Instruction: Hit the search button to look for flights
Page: home
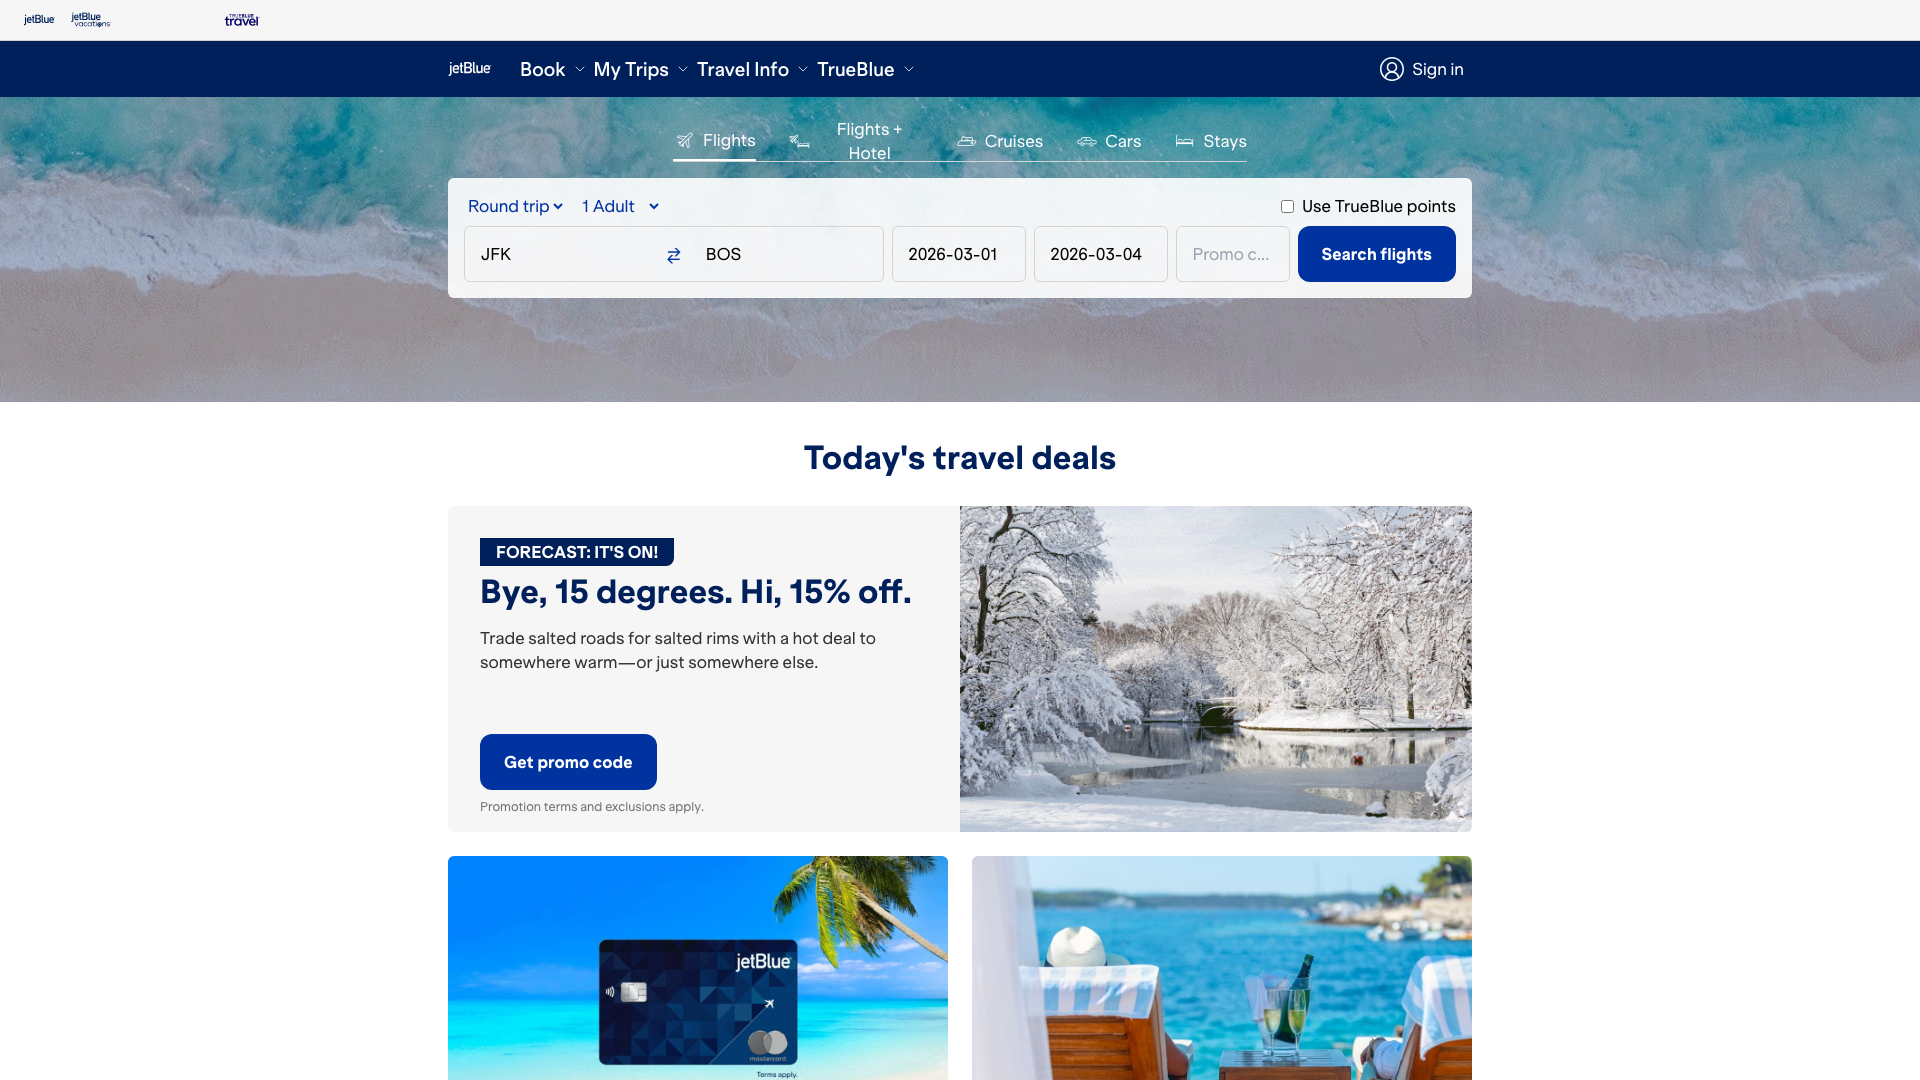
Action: click